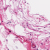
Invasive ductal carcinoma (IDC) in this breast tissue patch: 0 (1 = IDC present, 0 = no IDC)